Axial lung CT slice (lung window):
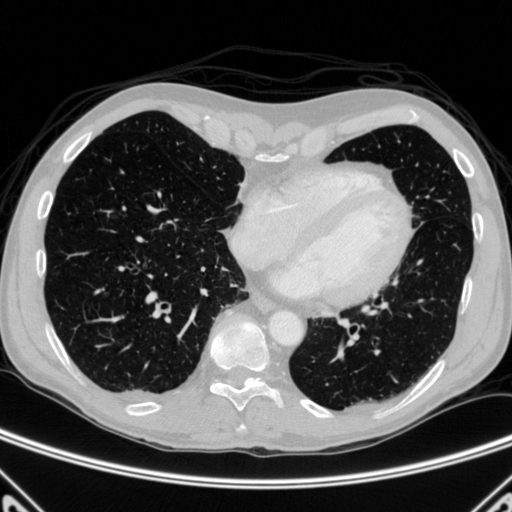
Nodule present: no